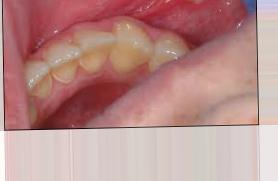
Condition: Mouth Ulcer